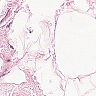
Metastatic tissue present: no